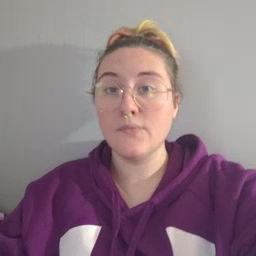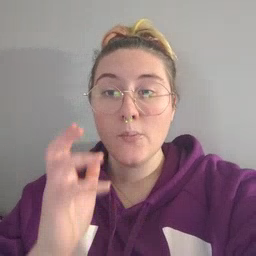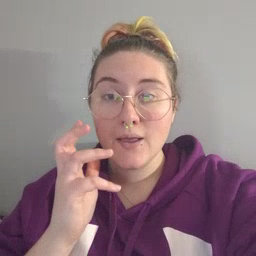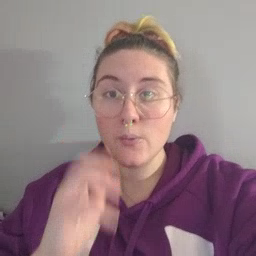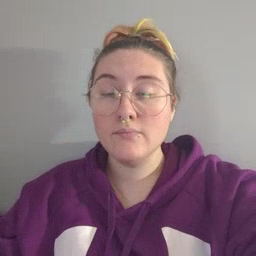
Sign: radio